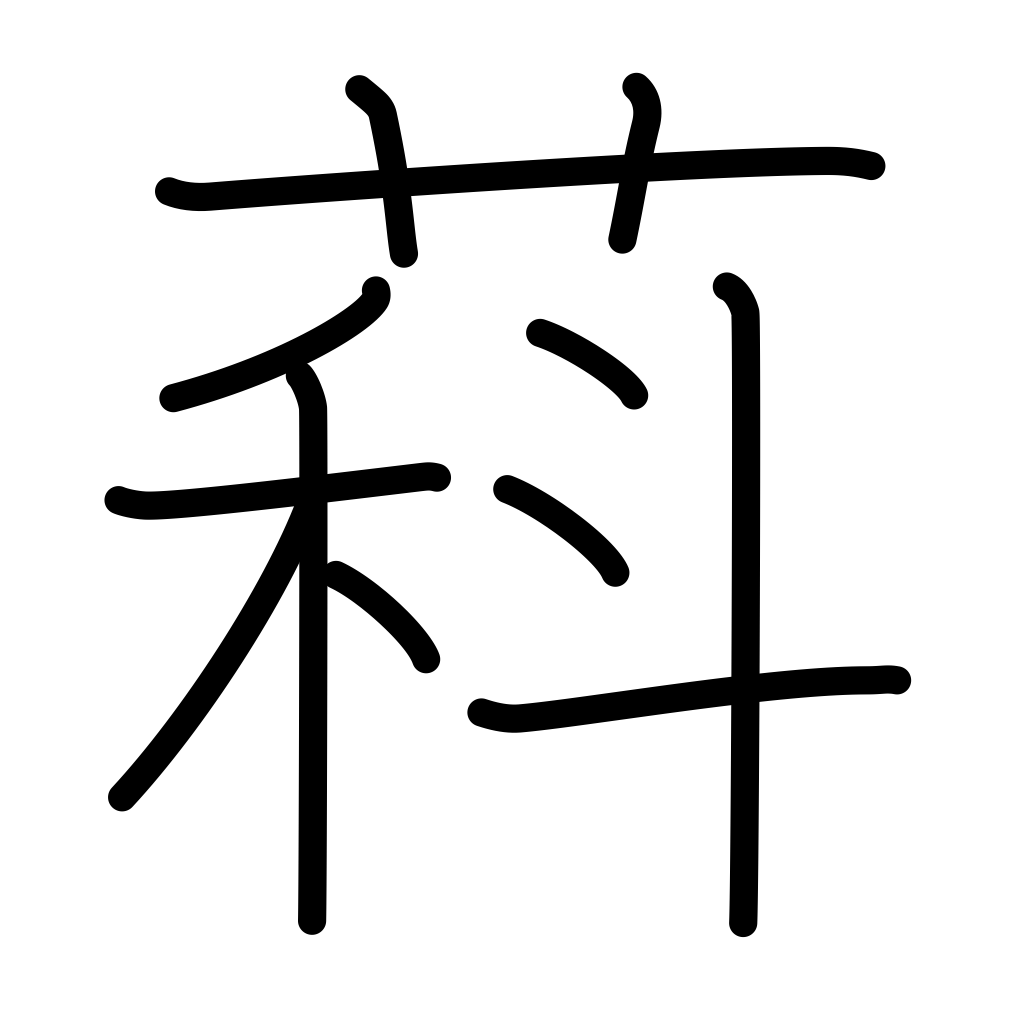
Meaning: type of wisteria